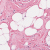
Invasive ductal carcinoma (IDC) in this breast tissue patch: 1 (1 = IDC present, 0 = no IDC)